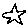
Label: star